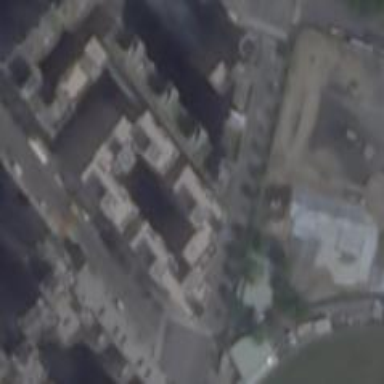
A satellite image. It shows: Residential building.